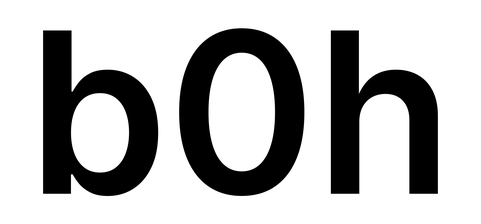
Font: Inter_SemiBold